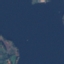
Label: SeaLake